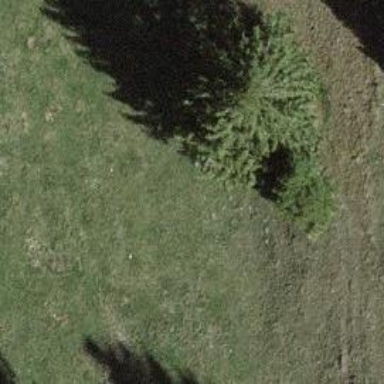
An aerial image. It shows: Single tag "natural: tree."